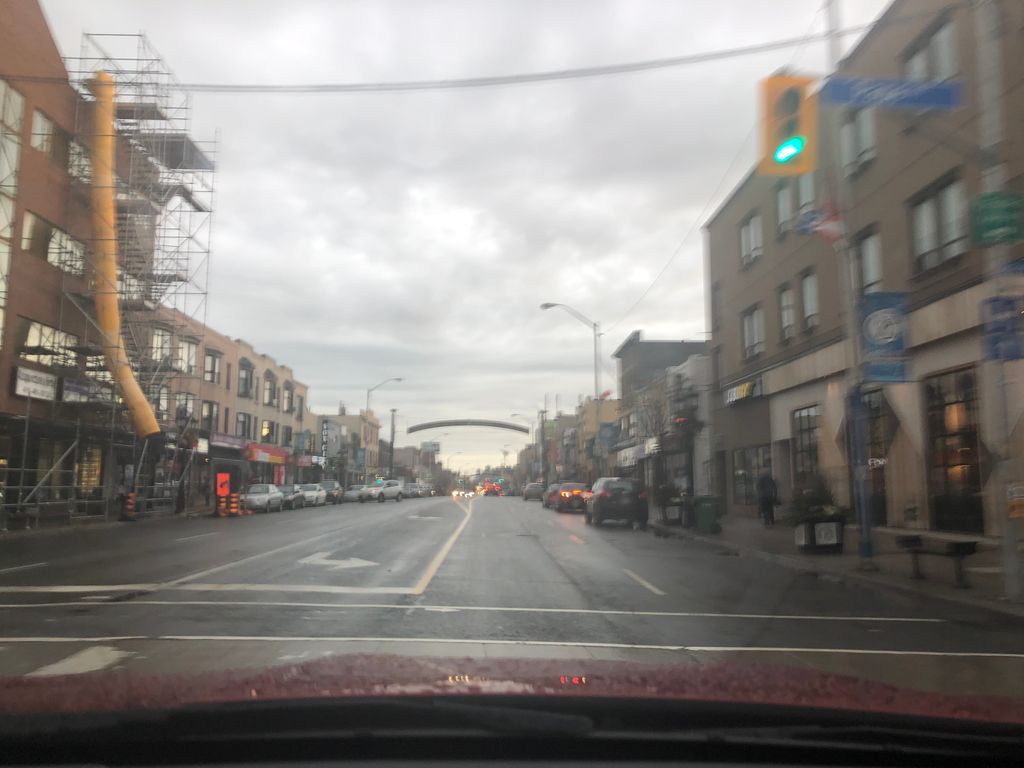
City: toronto